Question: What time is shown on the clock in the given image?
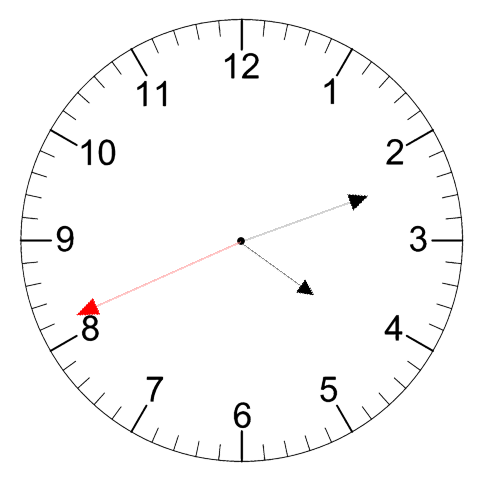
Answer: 04:11:41